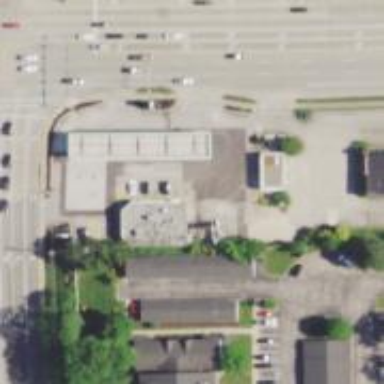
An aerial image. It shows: Convenience shop.